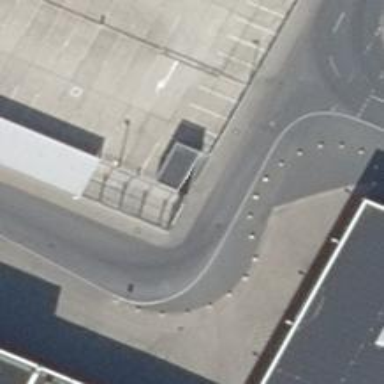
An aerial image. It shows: Entrance to multi-storey parking facility.